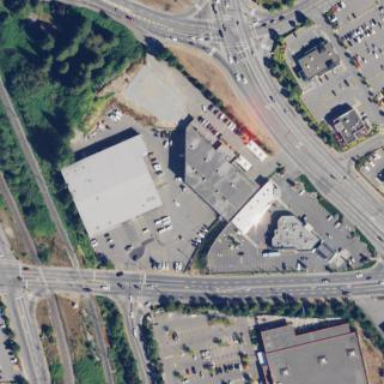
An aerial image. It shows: Retail area with mall.